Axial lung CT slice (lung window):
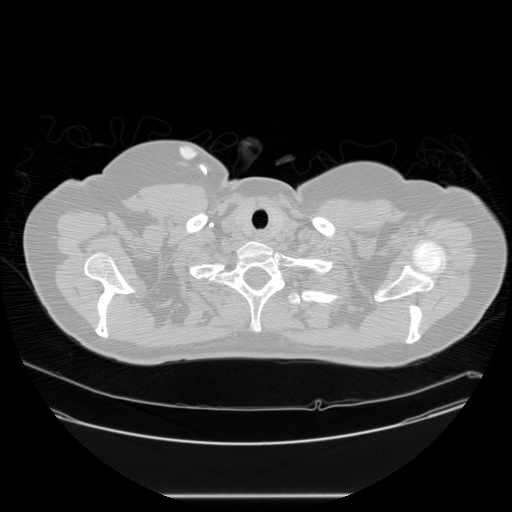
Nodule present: no